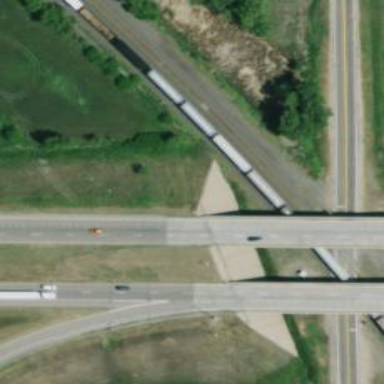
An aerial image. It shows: Motorway bridge.